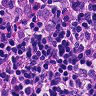
Metastatic tissue present: yes